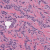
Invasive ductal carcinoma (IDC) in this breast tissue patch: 1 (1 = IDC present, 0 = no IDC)